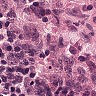
Metastatic tissue present: no